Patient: sex M, age 66
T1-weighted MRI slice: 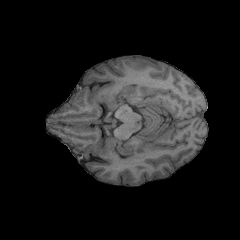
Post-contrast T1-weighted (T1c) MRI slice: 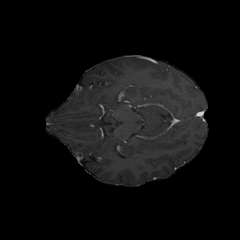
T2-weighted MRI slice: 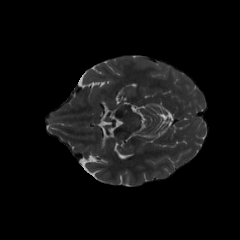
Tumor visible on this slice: no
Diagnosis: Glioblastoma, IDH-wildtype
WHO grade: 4